Pattern: Rotate
Description: Randomly rotate an image within a given range of degrees.
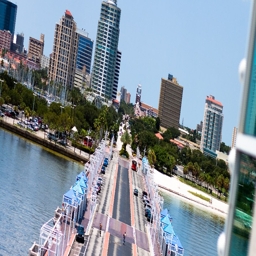
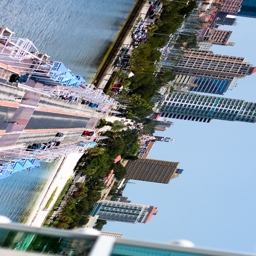
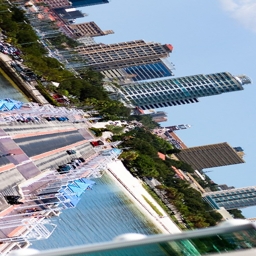
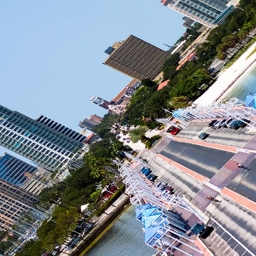